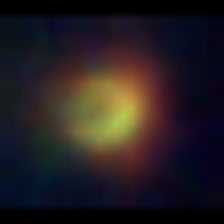
Taxon: NanoPlankton
Group: Other